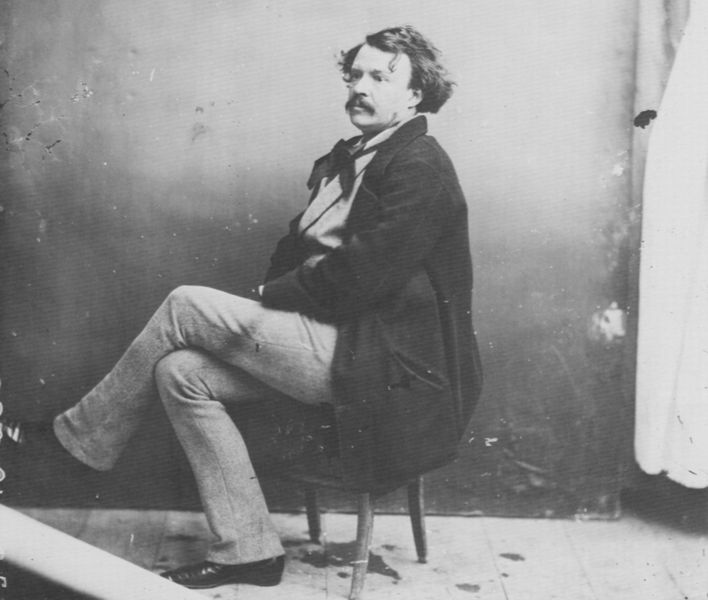
Titel: Félix Nadar
Künstler: Adrien Tournachon
Schlagwörter: blätter, dunkel, mann, schatten, weiß, sitzen, fenster, geste, haar, hell, hintergrund, nase, profil, raum, schwarz, stirn, stuhl, blick, blüten, rock, schleife, anzug, bart, hemd, hose, jacke, schnurrbart, wand, arm, arme, augen, falten, gesicht, kragen, bildnis, hände, portrait, porträt, vorhang, strauch, zweige, busch, boden, haare, mantel, sitzend, pflanze, locke, locken, beine, seitlich, schuhe, leer, mauer, hocker, schemel, sepia, schnäuzer, schnurbart, krawatte, jeans, ernst, seitenansicht, sitzt, atelier, fliege, schnauzbart, schnauzer, weste, foto, fotografie, photographie, hängen, buch, links, schwarzweiss, kittel, posieren, tasche, kunst, strähne, photo, ganzfigur, schlips, halbprofil, stuhlbeine, binde, absätze, oberlippenbart, absatz, holzfußboden, lackschuhe, fotographie, aufnahme, rohr, studio, jackentasche, mäuerchen, ragen, schäden, haarlocke, sacko, nadar, fotograf, starren, forografie, bilsnis, beien, schlaghose, ausgebeult, kfliege, jacke+, schwartweiss, übergeschalgen, übereinanderschlagen, schwarzweißatelier